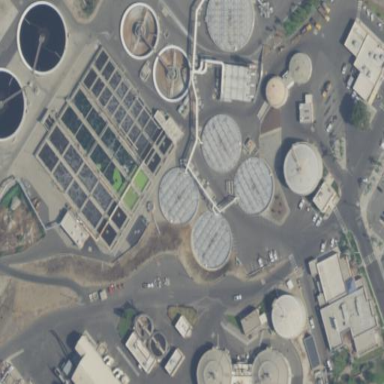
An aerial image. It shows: Image of wastewater.